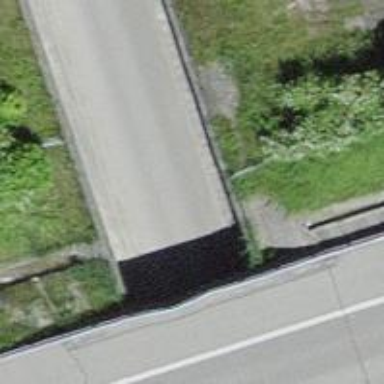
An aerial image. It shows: Unclassified road passing through tunnel.